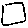
Label: square